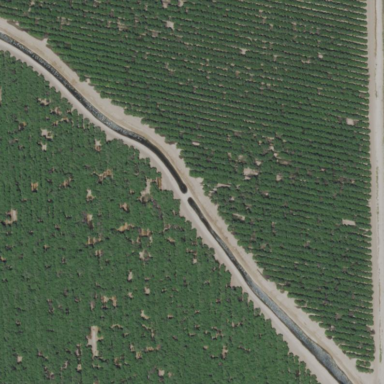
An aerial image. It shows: Almond orchard with rows of almond trees.